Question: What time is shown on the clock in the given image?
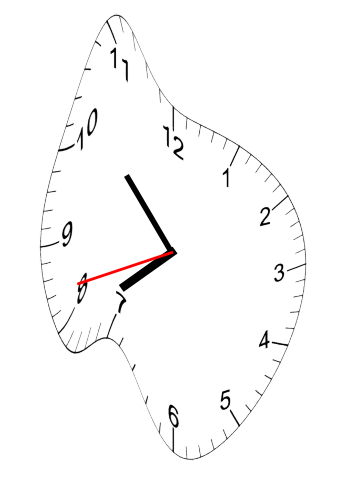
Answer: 07:52:42